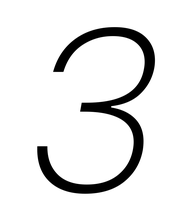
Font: Poppins-ExtraLightItalic